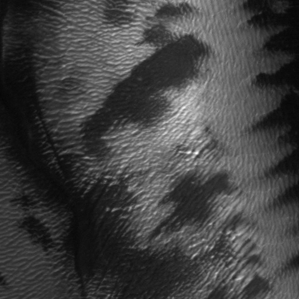
Label: frost